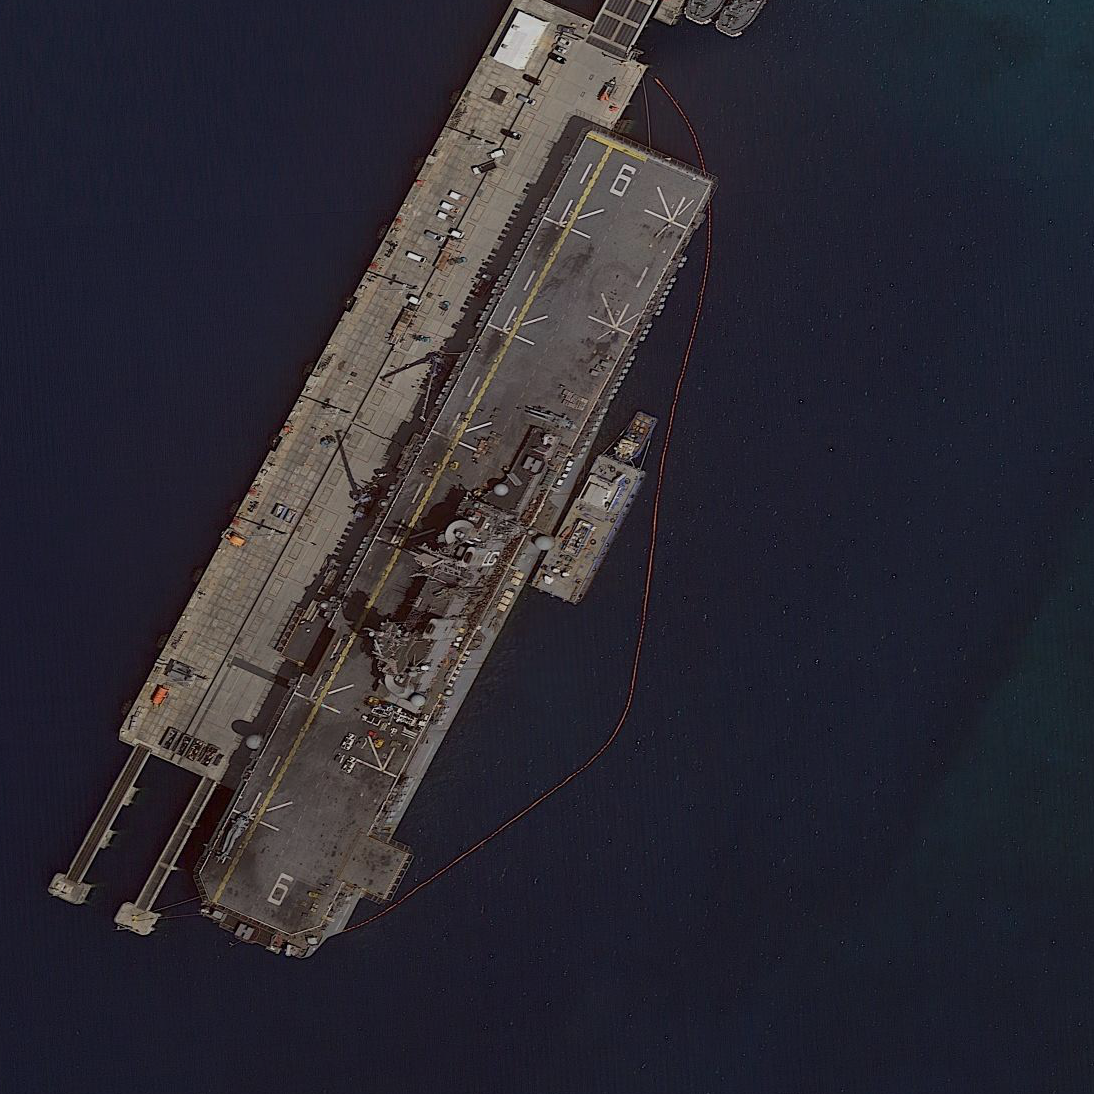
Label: assault